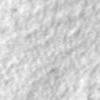
Label: no_change